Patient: sex M, age 28
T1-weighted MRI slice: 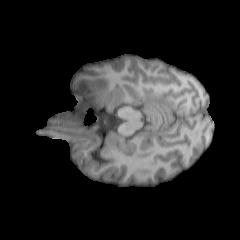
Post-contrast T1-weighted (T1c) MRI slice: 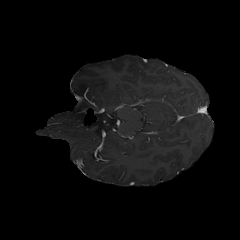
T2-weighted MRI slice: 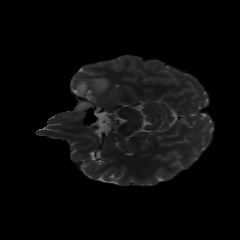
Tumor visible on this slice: yes
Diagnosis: Astrocytoma, IDH-mutant
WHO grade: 2